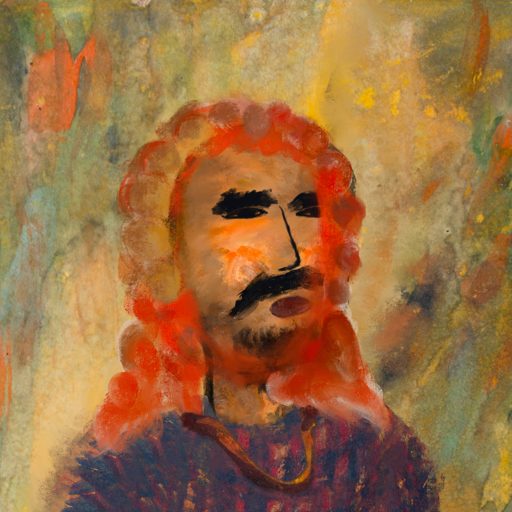
Background: Comrade, Head And Neck Side: Gypsy_Queen, Face Side: Mosgoul, Bust: In_The_Sun, Hair Side: Rupkatha, Head Accessory: Blank, Second Necklace: Comrade, Necklace: Blank, Baby: Blank